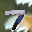
Label: 7